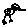
Label: bird